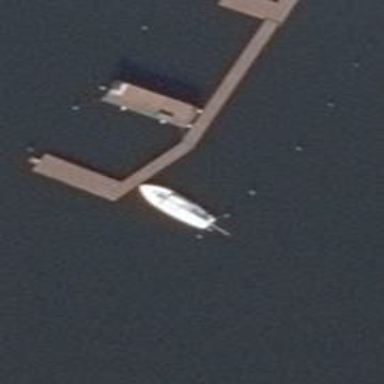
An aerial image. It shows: Man-made pier.